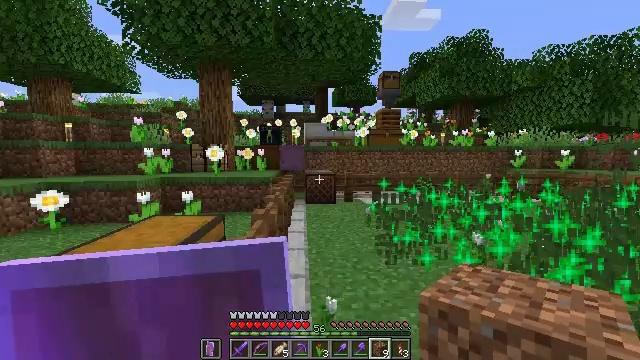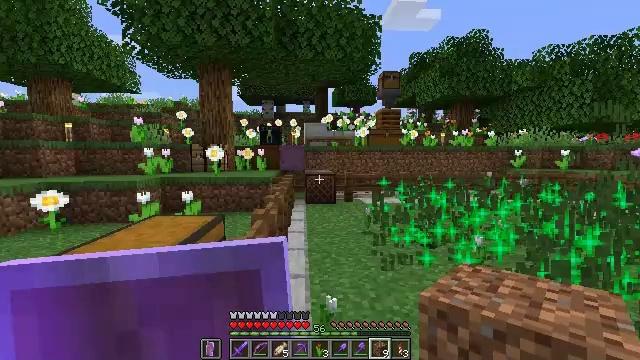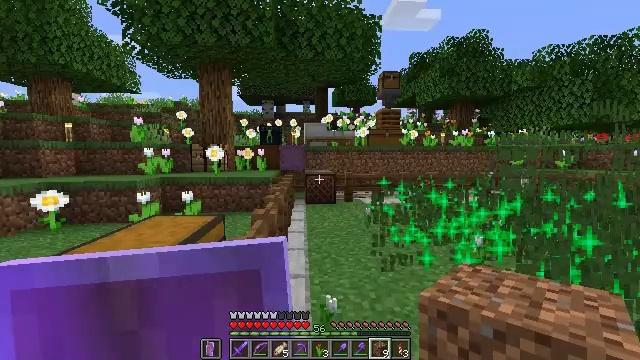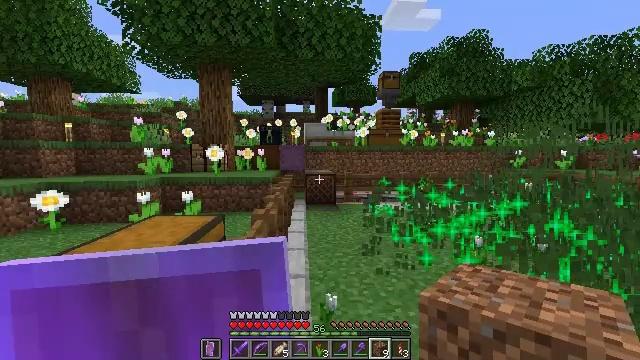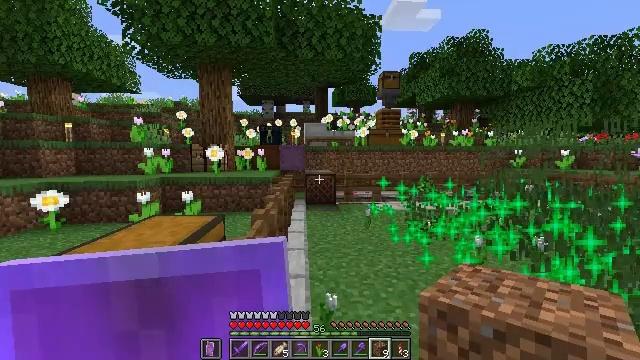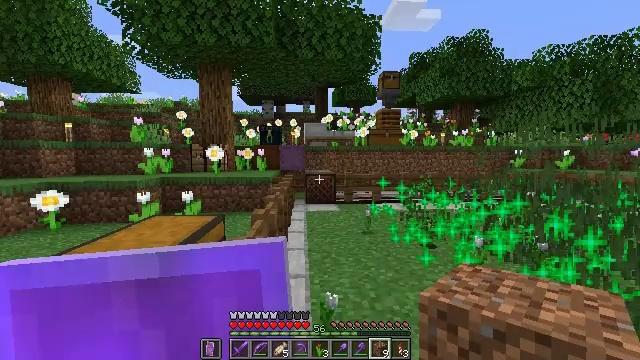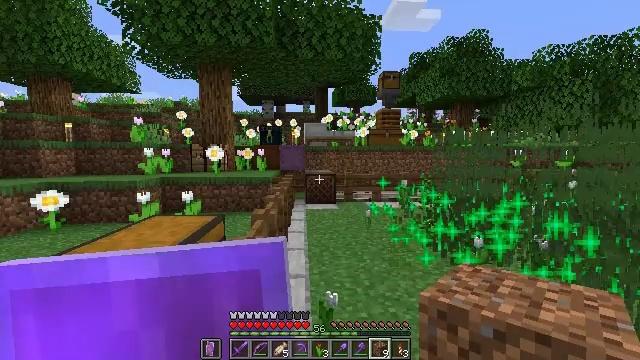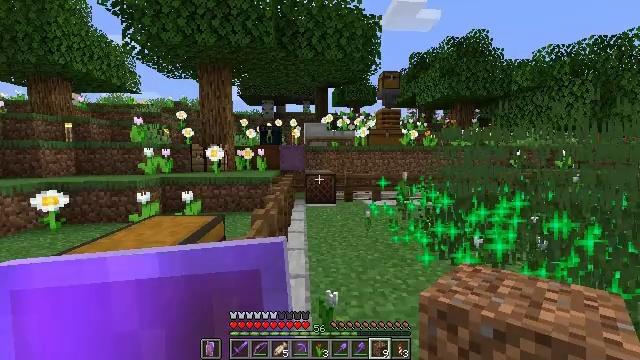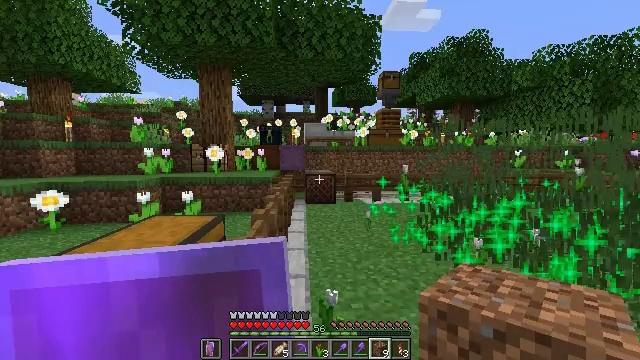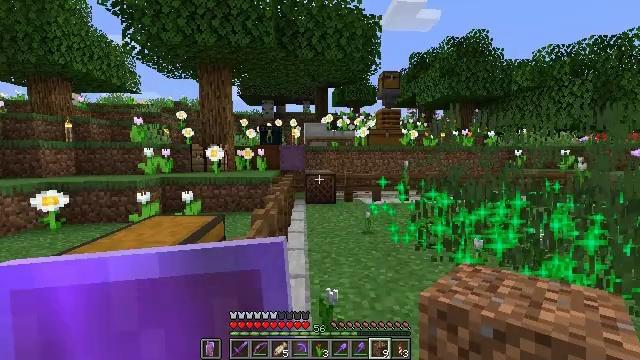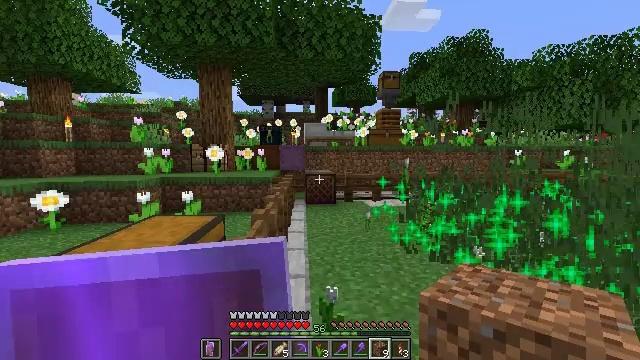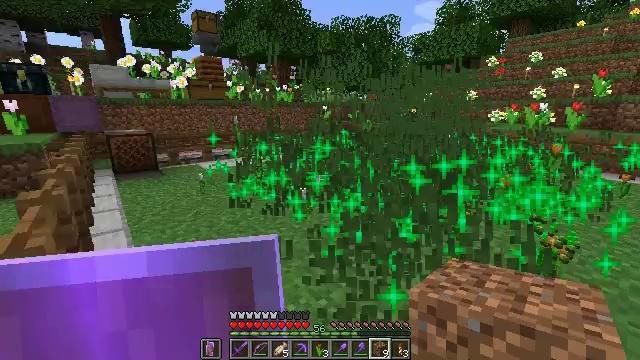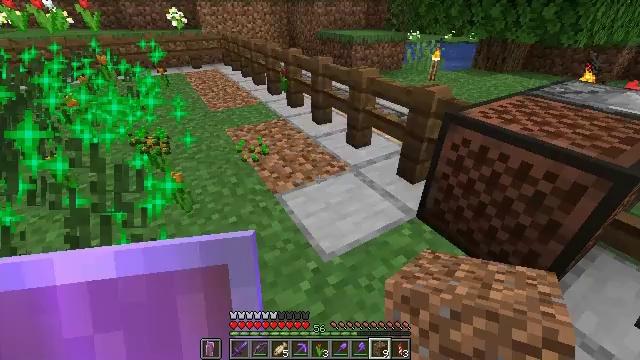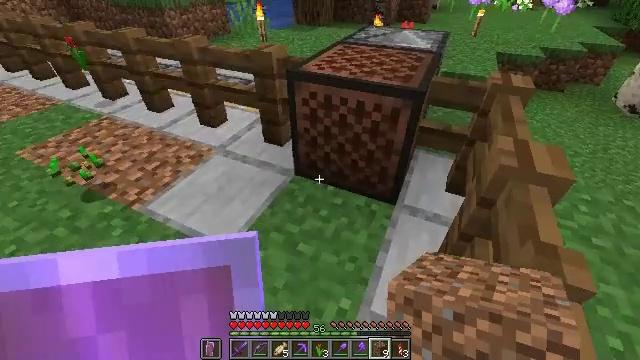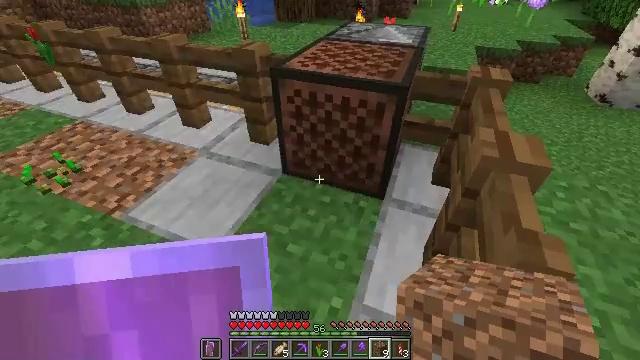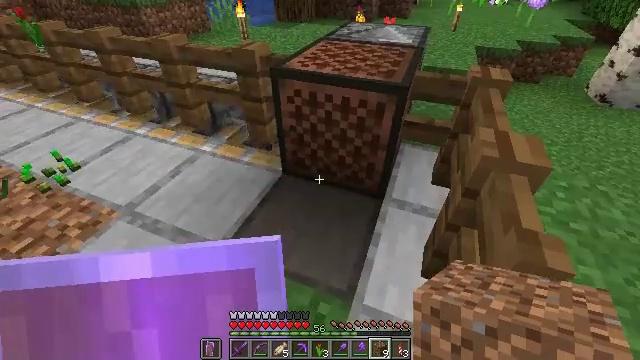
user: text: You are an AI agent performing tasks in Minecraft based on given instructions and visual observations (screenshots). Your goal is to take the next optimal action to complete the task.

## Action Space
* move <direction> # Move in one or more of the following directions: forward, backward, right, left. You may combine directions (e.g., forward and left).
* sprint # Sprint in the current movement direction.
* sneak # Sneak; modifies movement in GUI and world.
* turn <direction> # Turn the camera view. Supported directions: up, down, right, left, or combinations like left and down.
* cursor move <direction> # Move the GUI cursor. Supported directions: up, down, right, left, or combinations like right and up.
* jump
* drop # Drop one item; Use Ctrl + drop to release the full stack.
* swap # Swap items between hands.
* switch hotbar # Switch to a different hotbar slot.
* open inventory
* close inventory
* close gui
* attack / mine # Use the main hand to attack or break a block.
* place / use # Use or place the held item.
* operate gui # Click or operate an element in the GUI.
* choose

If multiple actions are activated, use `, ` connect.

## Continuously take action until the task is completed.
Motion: motion action
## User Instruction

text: Gather smooth stone from the ground.
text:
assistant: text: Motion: no_op
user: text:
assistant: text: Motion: no_op
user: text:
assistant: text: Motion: no_op
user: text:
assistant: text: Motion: no_op
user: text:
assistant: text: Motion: no_op
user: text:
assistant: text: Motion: no_op
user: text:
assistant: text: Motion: no_op
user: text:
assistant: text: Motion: no_op
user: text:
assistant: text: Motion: no_op
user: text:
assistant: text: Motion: no_op
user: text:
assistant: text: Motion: turn right and down
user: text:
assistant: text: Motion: turn right and down
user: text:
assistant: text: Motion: turn right and down
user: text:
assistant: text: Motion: turn right
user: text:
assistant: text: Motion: no_op
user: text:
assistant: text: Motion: no_op
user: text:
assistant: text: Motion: no_op
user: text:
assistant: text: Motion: no_op
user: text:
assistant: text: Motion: turn right
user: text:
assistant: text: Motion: turn up
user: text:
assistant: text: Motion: turn up
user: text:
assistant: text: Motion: turn left and up
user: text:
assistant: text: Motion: no_op
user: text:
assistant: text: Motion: use / place
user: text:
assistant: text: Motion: use / place
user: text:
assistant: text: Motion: no_op
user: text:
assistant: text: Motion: no_op
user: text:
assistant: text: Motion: no_op
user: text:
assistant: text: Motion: turn left
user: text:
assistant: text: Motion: turn left